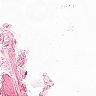
Metastatic tissue present: no